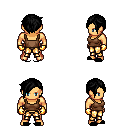
a pixel art fantasy rpg character, male body template, human, tanned skin, brown pirate shirt, gold greaves, black pixie cut hairstyle, gold gloves, black slippers, four views (front, back, left, right), 2x2 character sprite sheet, small pixel art, hard edges, no anti-aliasing